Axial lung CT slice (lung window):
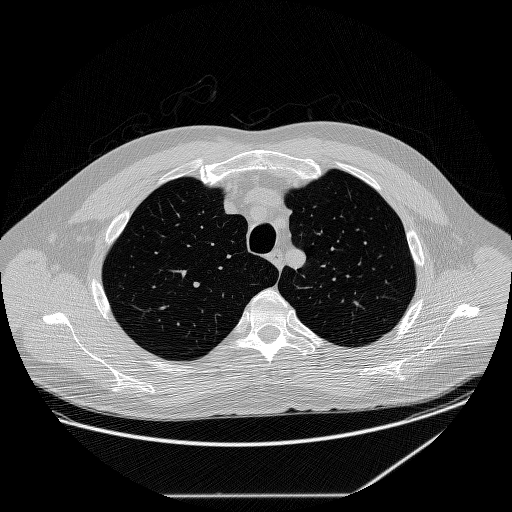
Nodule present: no